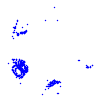
Particle: kaon